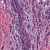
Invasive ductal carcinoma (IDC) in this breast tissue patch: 1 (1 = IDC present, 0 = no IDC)